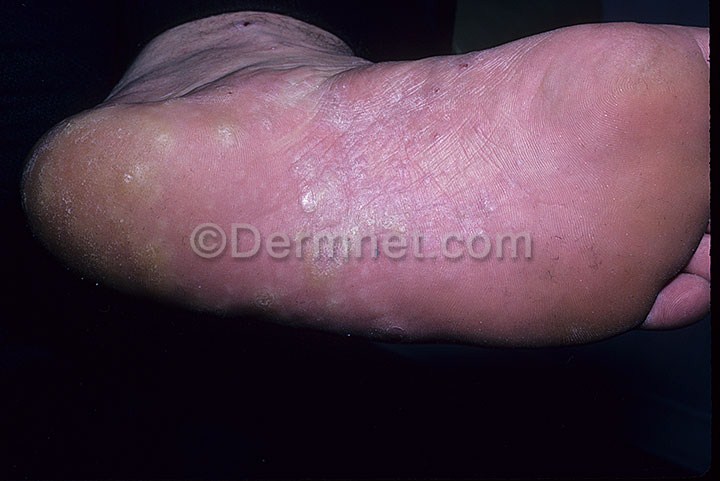
Disease: Psoriasis pictures Lichen Planus and related diseases